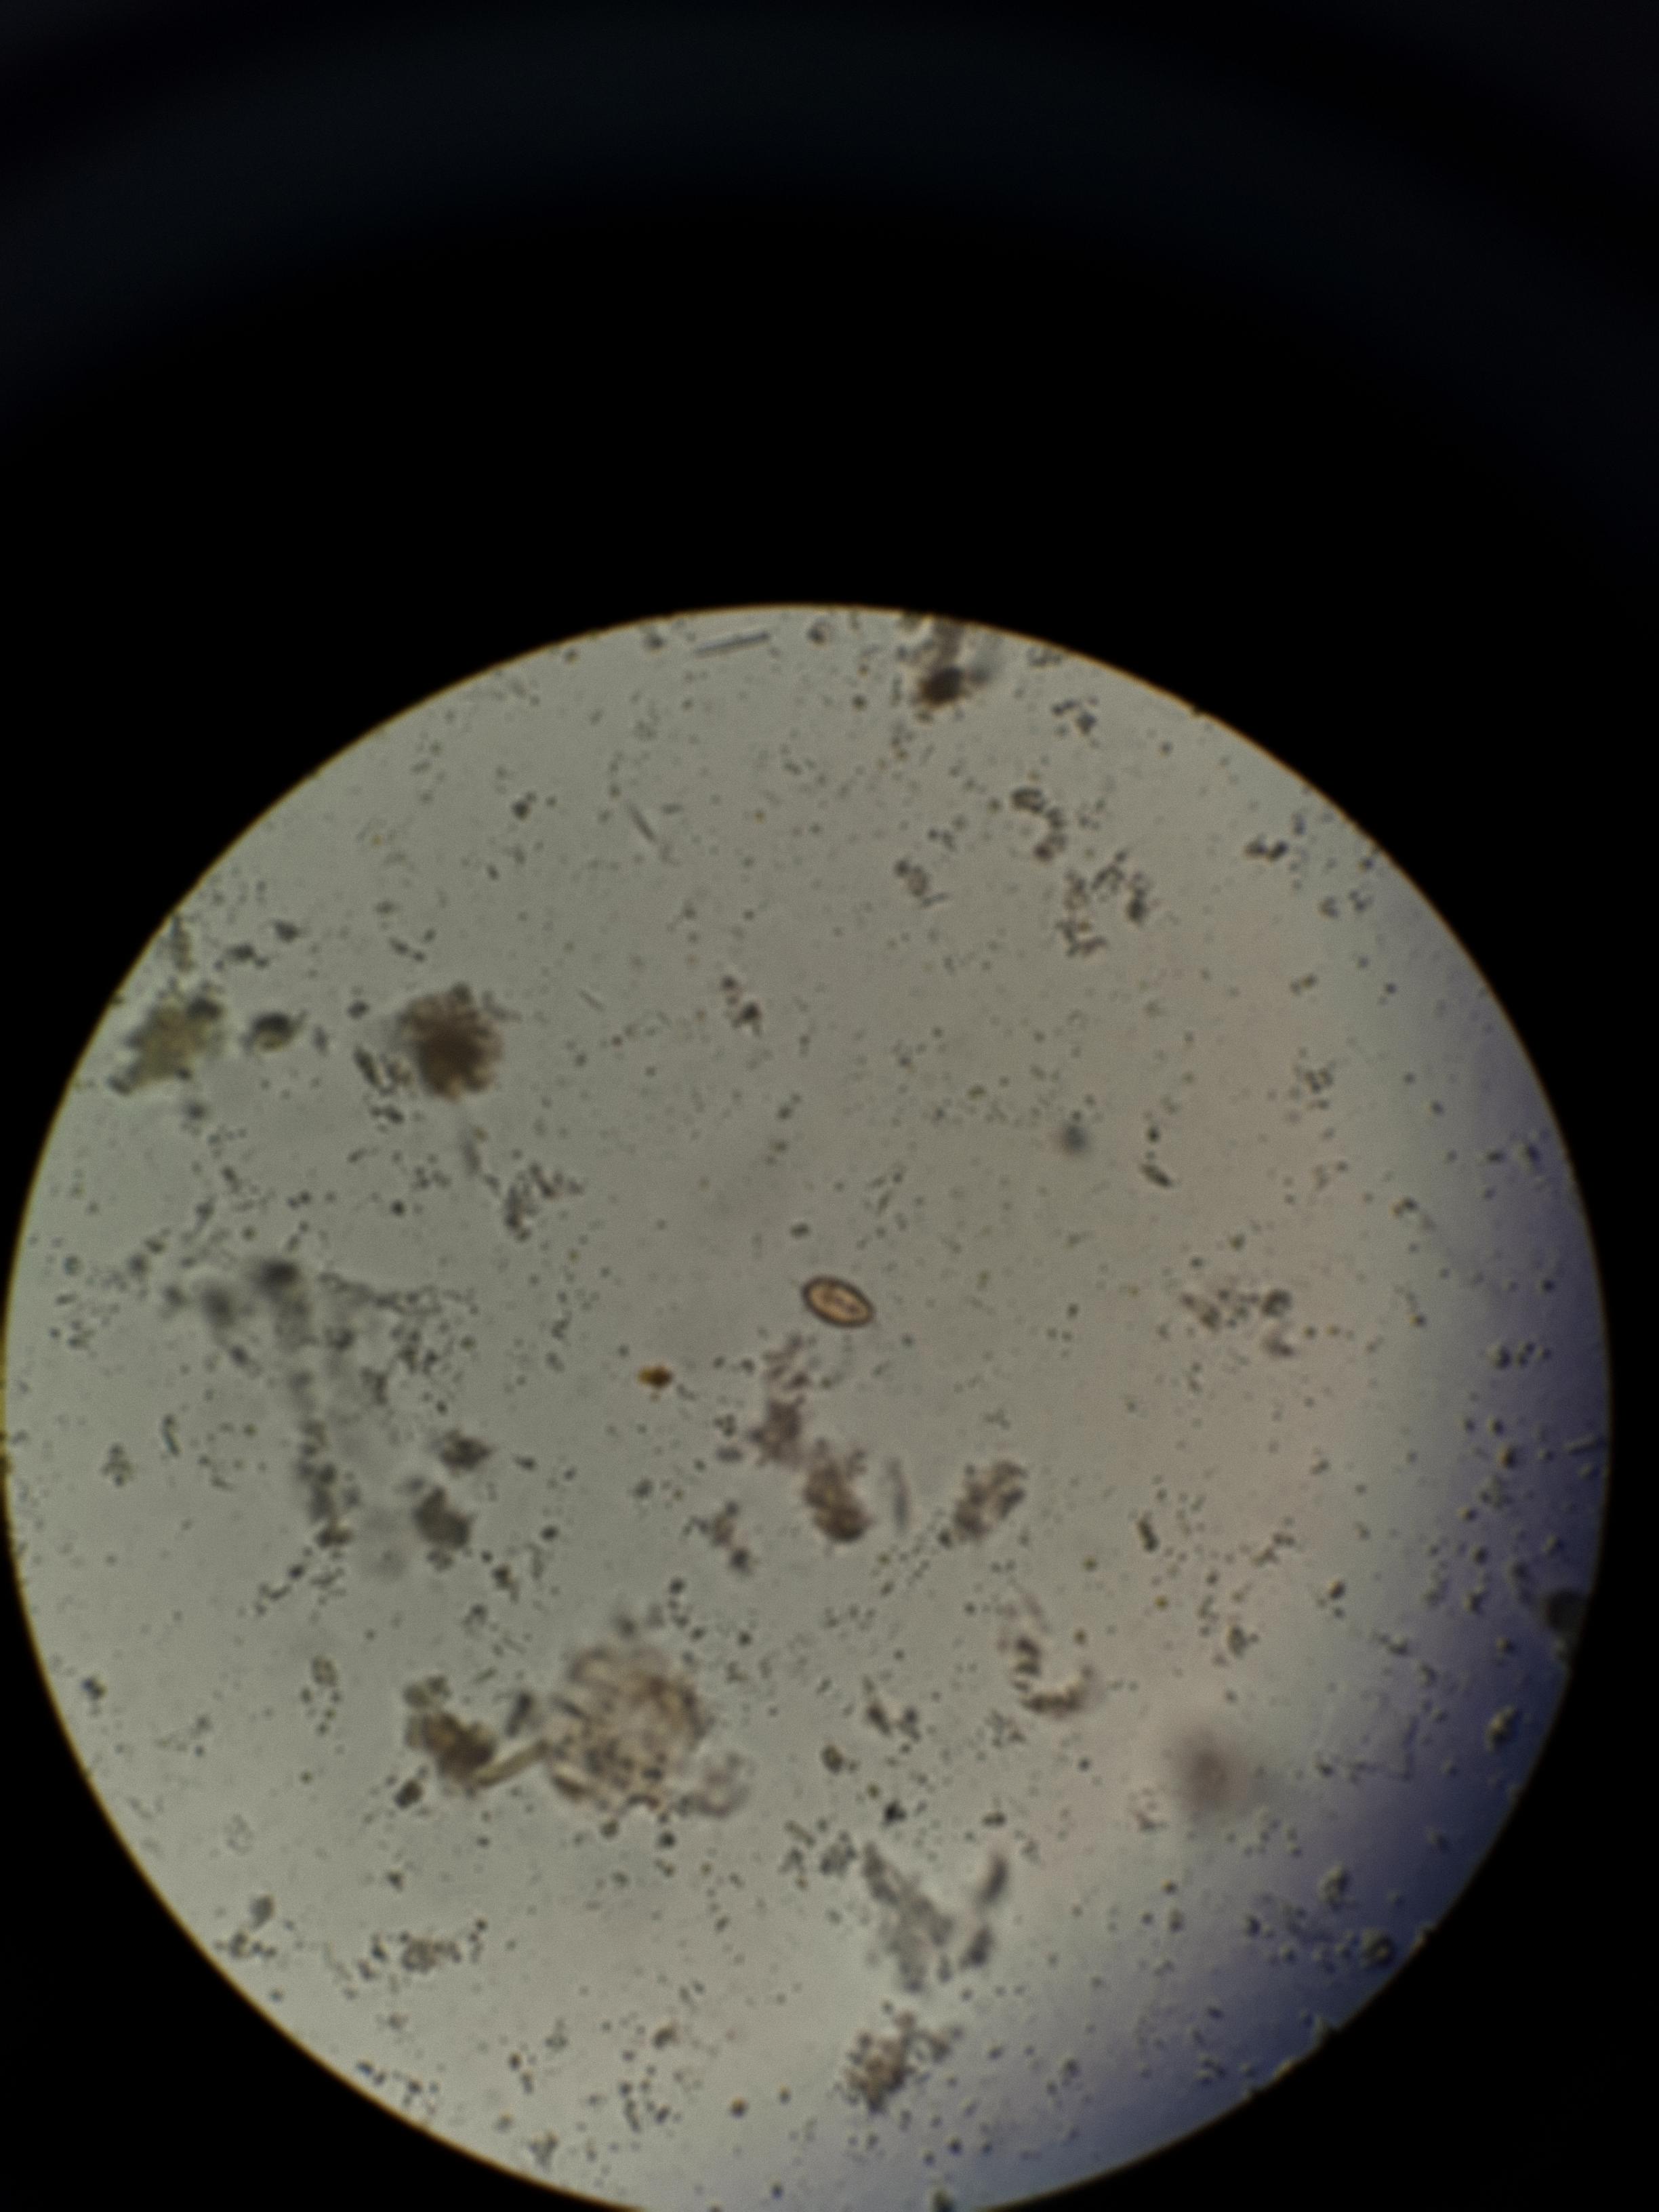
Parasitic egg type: Opisthorchis viverrine